Question: I am facing difficulty incorporating the <URL> effect in my current labelled-force-layout D3 visualization of a dense network of URLs. I was able to make several changes to the existing code to apply the fisheye successfully to the nodes and connecting links but everything breaks/doesn't work when I try to use the code snippet for the attached node-labels.
This is the sample JSON file (not dense data) being used to populate the graph:
'''
[{"url":"http:\/\/understandblue.blogspot.com\/","parentURL":"http:\/\/understandblue.blogspot.com\/","level":"1","category":"1"}, {"url":"http:\/\/paperfriendly.blogspot.com\/","parentURL":"http:\/\/understandblue.blogspot.com\/","level":"2","category":"1"}, {"url":"http:\/\/4pawsforever.org","parentURL":"http:\/\/understandblue.blogspot.com\/","level":"2","category":"3"}, {"url":"en.wikipedia.org","parentURL":"http:\/\/understandblue.blogspot.com\/","level":"2","category":"3"}, {"url":"http:\/\/test9.blogspot.com\/","parentURL":"http:\/\/understandblue.blogspot.com\/","level":"2","category":"2"}, {"url":"http:\/\/www.creativecommons.org","parentURL":"http:\/\/understandblue.blogspot.com\/","level":"2","category":"3"}, {"url":"http:\/\/someniceblog.typepad.com","parentURL":"http:\/\/understandblue.blogspot.com\/","level":"2","category":"2"}, {"url":"http:\/\/autismhelp.org","parentURL":"http:\/\/someniceblog.typepad.com","level":"3","category":"3"}]
'''
This is the javascript code being used right now to read the JSON file, create the required nodes/links/labels and apply the fisheye.
<URL>
This is the html page:
'''
<!DOCTYPE html>
<html>
<head>
<title>Visualization</title>
<!-- D3 Scripts --->
<!-- <script src="d3.v2.js"></script> --->
<script src="d3.js"></script>
<script src="d3.min.js"></script>
<script src="fisheye.js"></script>
<script src="drawVisual.js"></script>
</head>
<body>
<div id="forcedLayoutGraph">
</div>
</body>
</html>
'''
I do not how to add the fisheye for the anchornodes/links in the code. Can someone please help me fix this?!
EDIT: I've updated the HTML code for the page. Following are the public links to all the JS files being used here. I tried creating a JSFiddle for the same but am unable to get it to work since I'm unable to provide the JSON file as an external resource (I don't know how to do that).
Links to relevant JavaScript and JSON Files:
<URL>
This is how the visualization looks like right now:

Basically, with the current version of the code (that includes the force for the labels to the nodes), all the nodes and labels are drawn at the top-left corner of the page with the links somewhere around the middle. The fisheye effect works on the links but not for the node+labels.
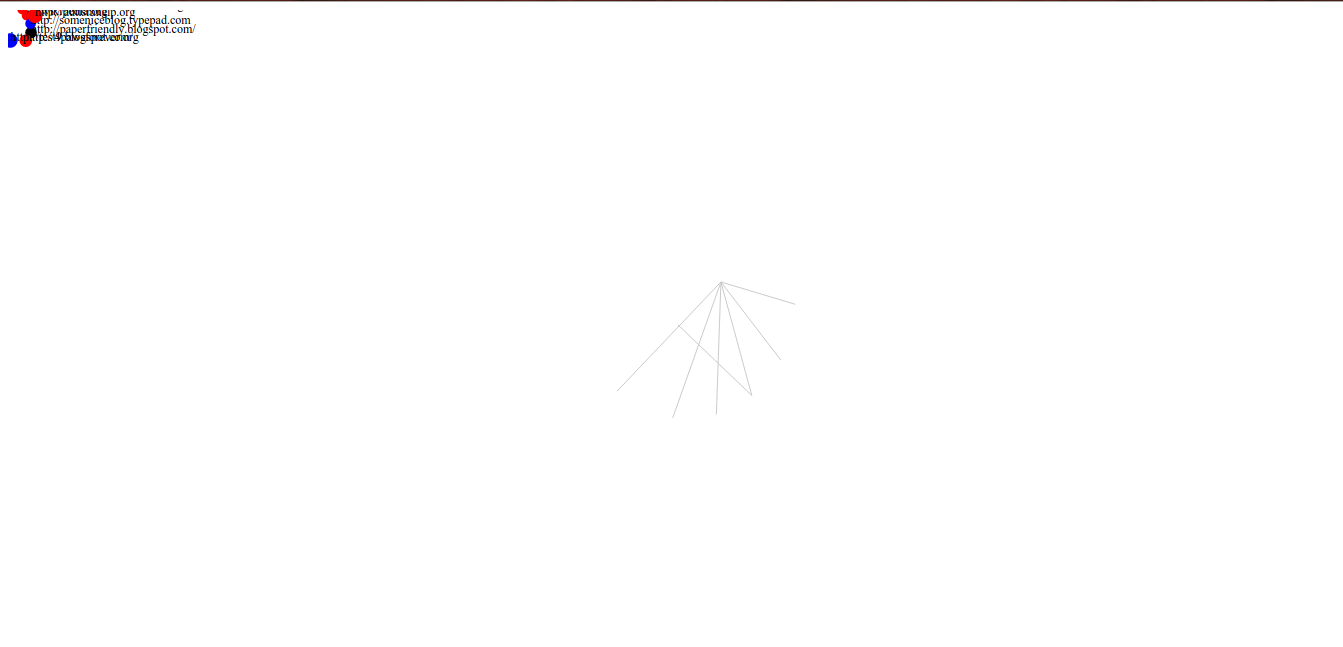
Answer: You're setting the positions of the text and node elements separately, but all you need to do it set the positions of the 'g' elements that they are contained in:
'''
node.attr("transform", function(d) {
return "translate(" + d.fisheye.x + "," + d.fisheye.y + ")";
});
'''
Complete example <URL>.